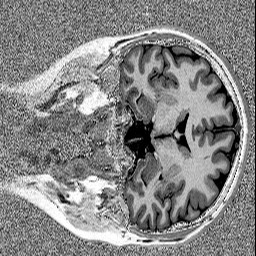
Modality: MP2RAGE
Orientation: coronal
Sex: female